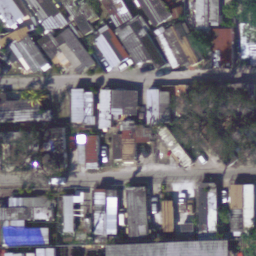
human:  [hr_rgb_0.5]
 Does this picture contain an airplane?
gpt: no

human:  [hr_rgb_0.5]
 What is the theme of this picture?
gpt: mobile home park

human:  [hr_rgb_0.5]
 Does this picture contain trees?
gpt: yes

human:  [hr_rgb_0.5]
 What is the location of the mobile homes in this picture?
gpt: up, center and bottom